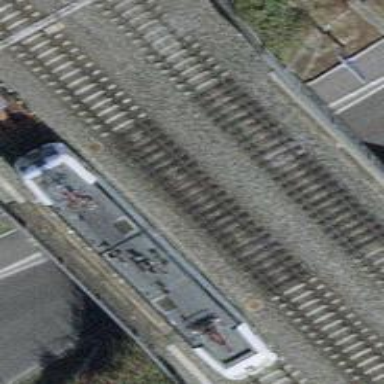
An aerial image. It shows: Bridge over railway with electrified contact lines.